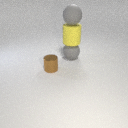
large gray rubber sphere behind small brown metal cylinder